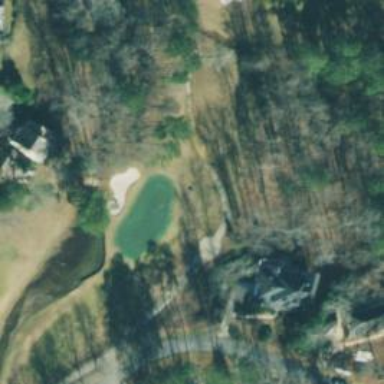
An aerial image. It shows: Golf hole.